Interaction volume radius: 5 \u00c5
Interaction volume height: 20 \u00c5
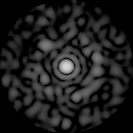
Disorder parameter: 0.8414